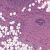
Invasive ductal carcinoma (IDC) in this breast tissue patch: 1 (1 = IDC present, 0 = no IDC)